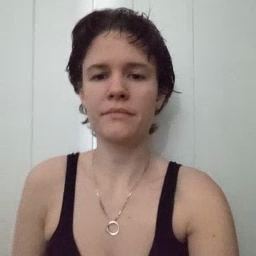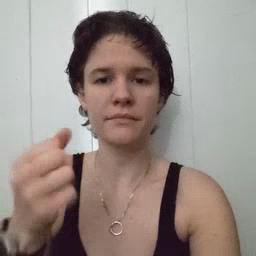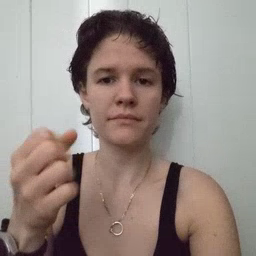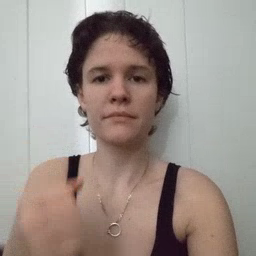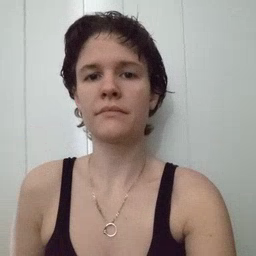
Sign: milk